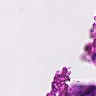
Metastatic tissue present: no